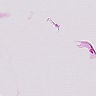
Metastatic tissue present: no